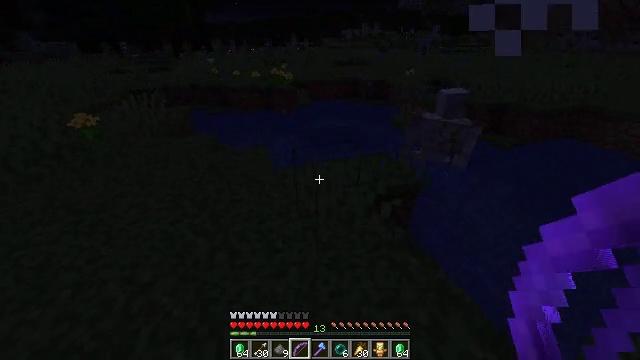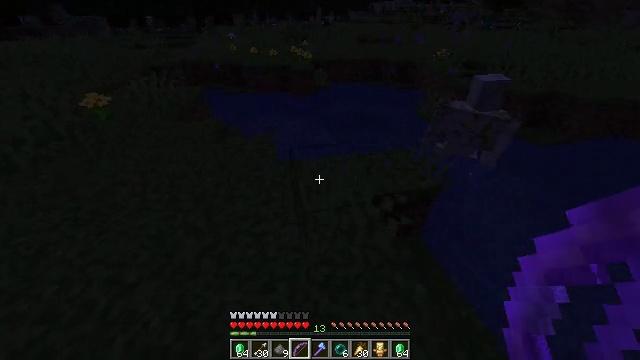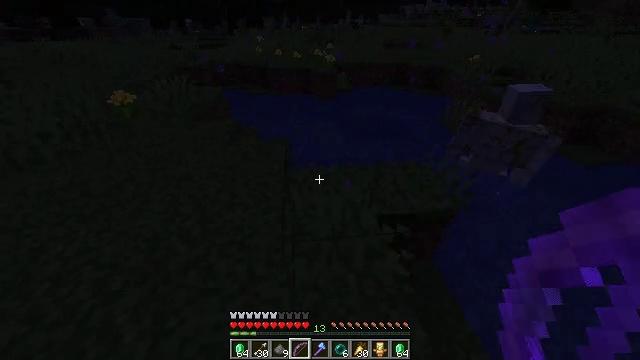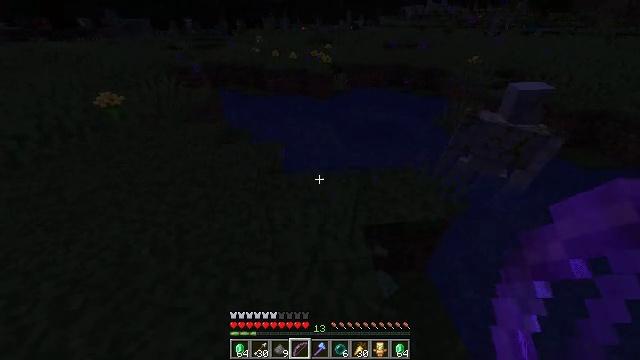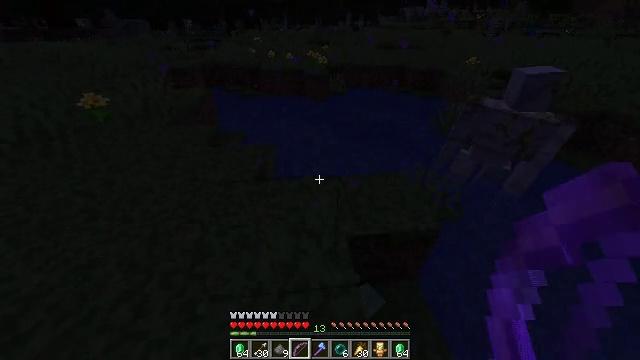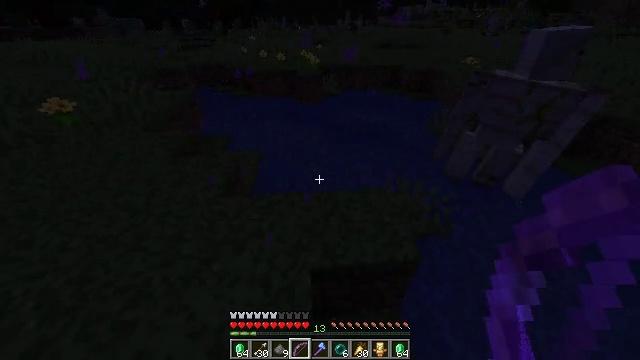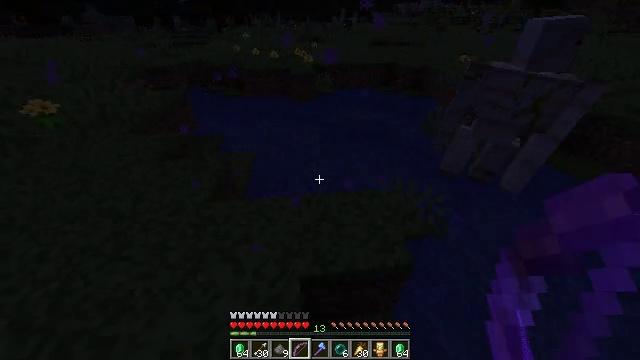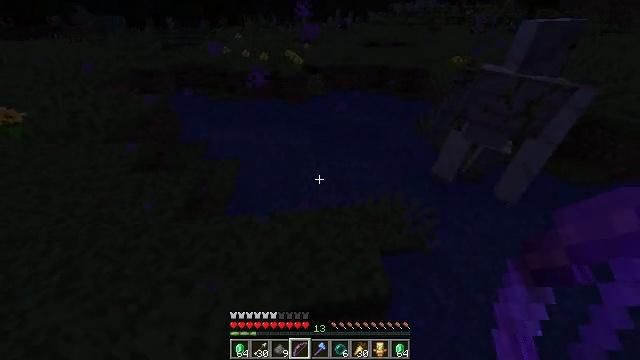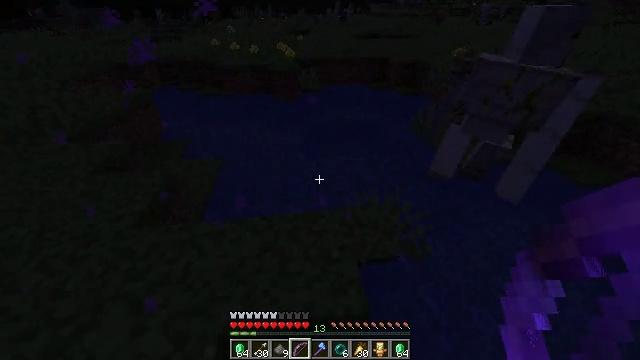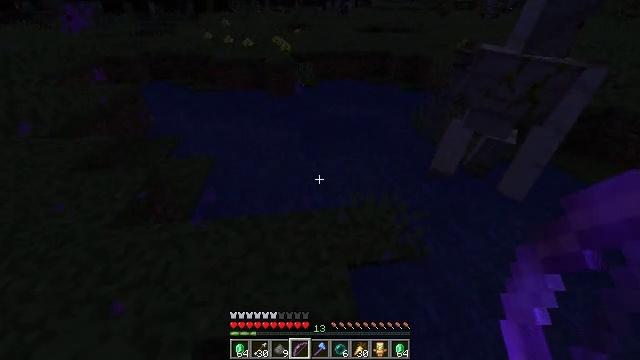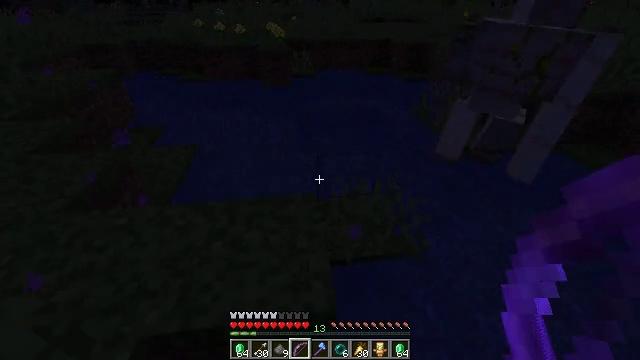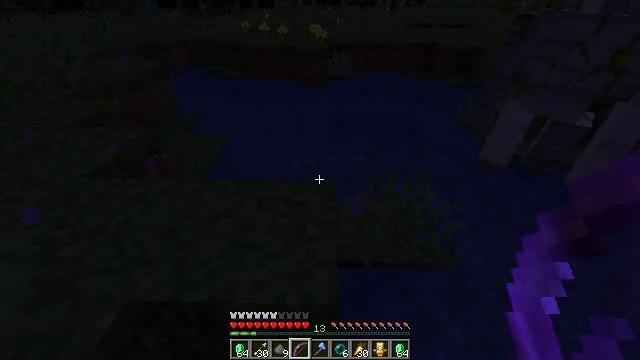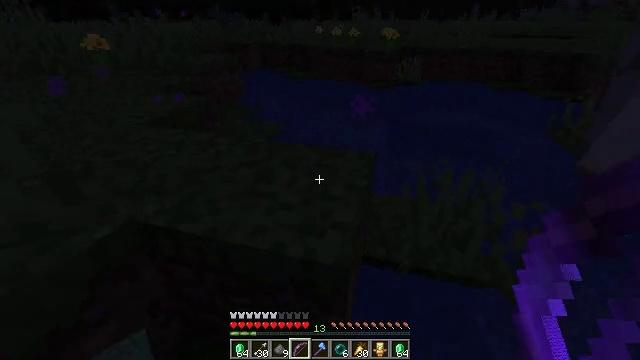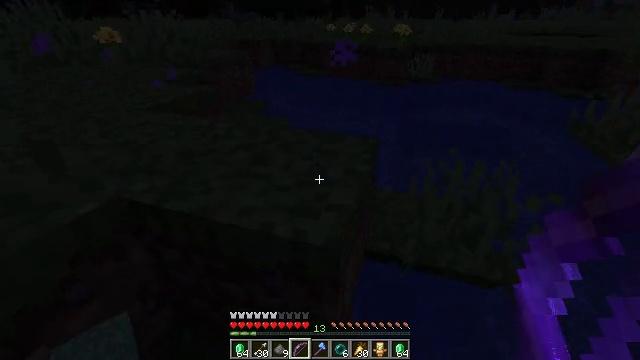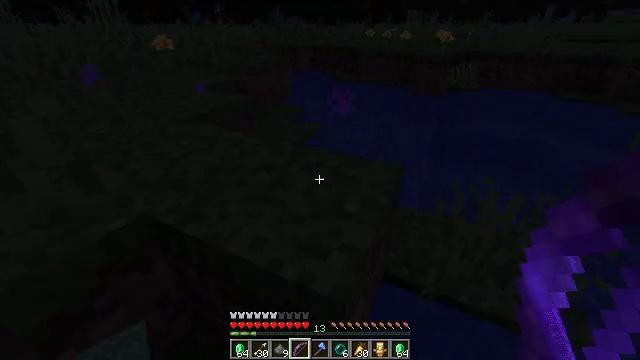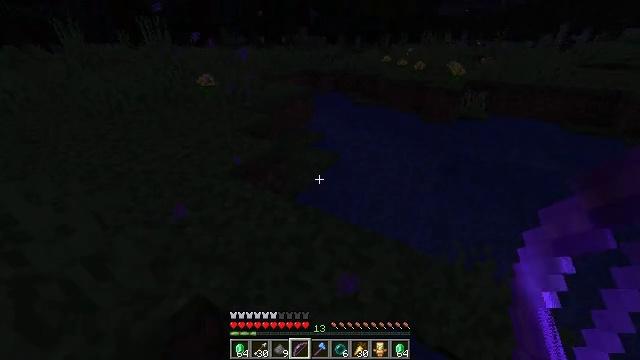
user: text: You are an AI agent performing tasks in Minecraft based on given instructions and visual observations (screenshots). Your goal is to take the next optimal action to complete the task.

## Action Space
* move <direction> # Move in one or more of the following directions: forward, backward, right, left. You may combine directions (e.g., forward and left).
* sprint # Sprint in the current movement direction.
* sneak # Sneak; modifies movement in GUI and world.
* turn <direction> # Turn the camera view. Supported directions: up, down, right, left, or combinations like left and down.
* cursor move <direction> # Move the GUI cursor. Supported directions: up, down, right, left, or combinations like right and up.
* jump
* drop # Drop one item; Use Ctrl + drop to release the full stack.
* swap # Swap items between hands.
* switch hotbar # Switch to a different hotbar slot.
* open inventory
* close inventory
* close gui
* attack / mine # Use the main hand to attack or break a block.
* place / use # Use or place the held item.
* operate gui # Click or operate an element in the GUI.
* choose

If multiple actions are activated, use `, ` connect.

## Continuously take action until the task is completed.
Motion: motion action
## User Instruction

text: Craft a firework rocket.
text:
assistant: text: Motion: move forward and move right, turn left and down
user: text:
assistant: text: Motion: move forward and move right, turn left
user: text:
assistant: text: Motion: move forward and move right
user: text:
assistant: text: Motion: move forward and move right
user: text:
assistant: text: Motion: move forward and move right
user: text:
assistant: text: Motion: move forward and move right, turn right
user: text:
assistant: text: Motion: move right
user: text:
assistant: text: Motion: move right
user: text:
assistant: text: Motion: move right
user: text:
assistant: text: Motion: no_op
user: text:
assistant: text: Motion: turn left and up
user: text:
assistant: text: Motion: turn left and up
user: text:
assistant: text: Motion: move forward, sprint, turn left
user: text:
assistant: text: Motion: move forward, sprint, turn left, jump
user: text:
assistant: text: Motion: move forward, sprint, turn left, jump
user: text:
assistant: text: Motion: move forward, sprint, turn left, jump
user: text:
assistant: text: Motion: move forward, sprint, jump
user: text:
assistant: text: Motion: move forward and move left, sprint, jump
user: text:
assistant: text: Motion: move forward and move left, sprint, turn left, jump
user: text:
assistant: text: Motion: move forward and move left, sprint, turn left and up
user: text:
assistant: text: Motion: move forward and move left, sprint, turn left and up
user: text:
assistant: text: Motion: move forward and move left, sprint
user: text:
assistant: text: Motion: move forward and move left, sprint
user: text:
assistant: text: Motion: move forward and move left, sprint
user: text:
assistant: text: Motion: move forward and move left, sprint
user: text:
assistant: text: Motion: move forward and move left, sprint
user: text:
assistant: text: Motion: move forward and move left, sprint, turn up
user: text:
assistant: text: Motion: move forward and move left, sprint, turn right and up
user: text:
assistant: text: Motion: move forward, sprint, turn right and up
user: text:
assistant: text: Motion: move forward, sprint, turn right and up